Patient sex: F
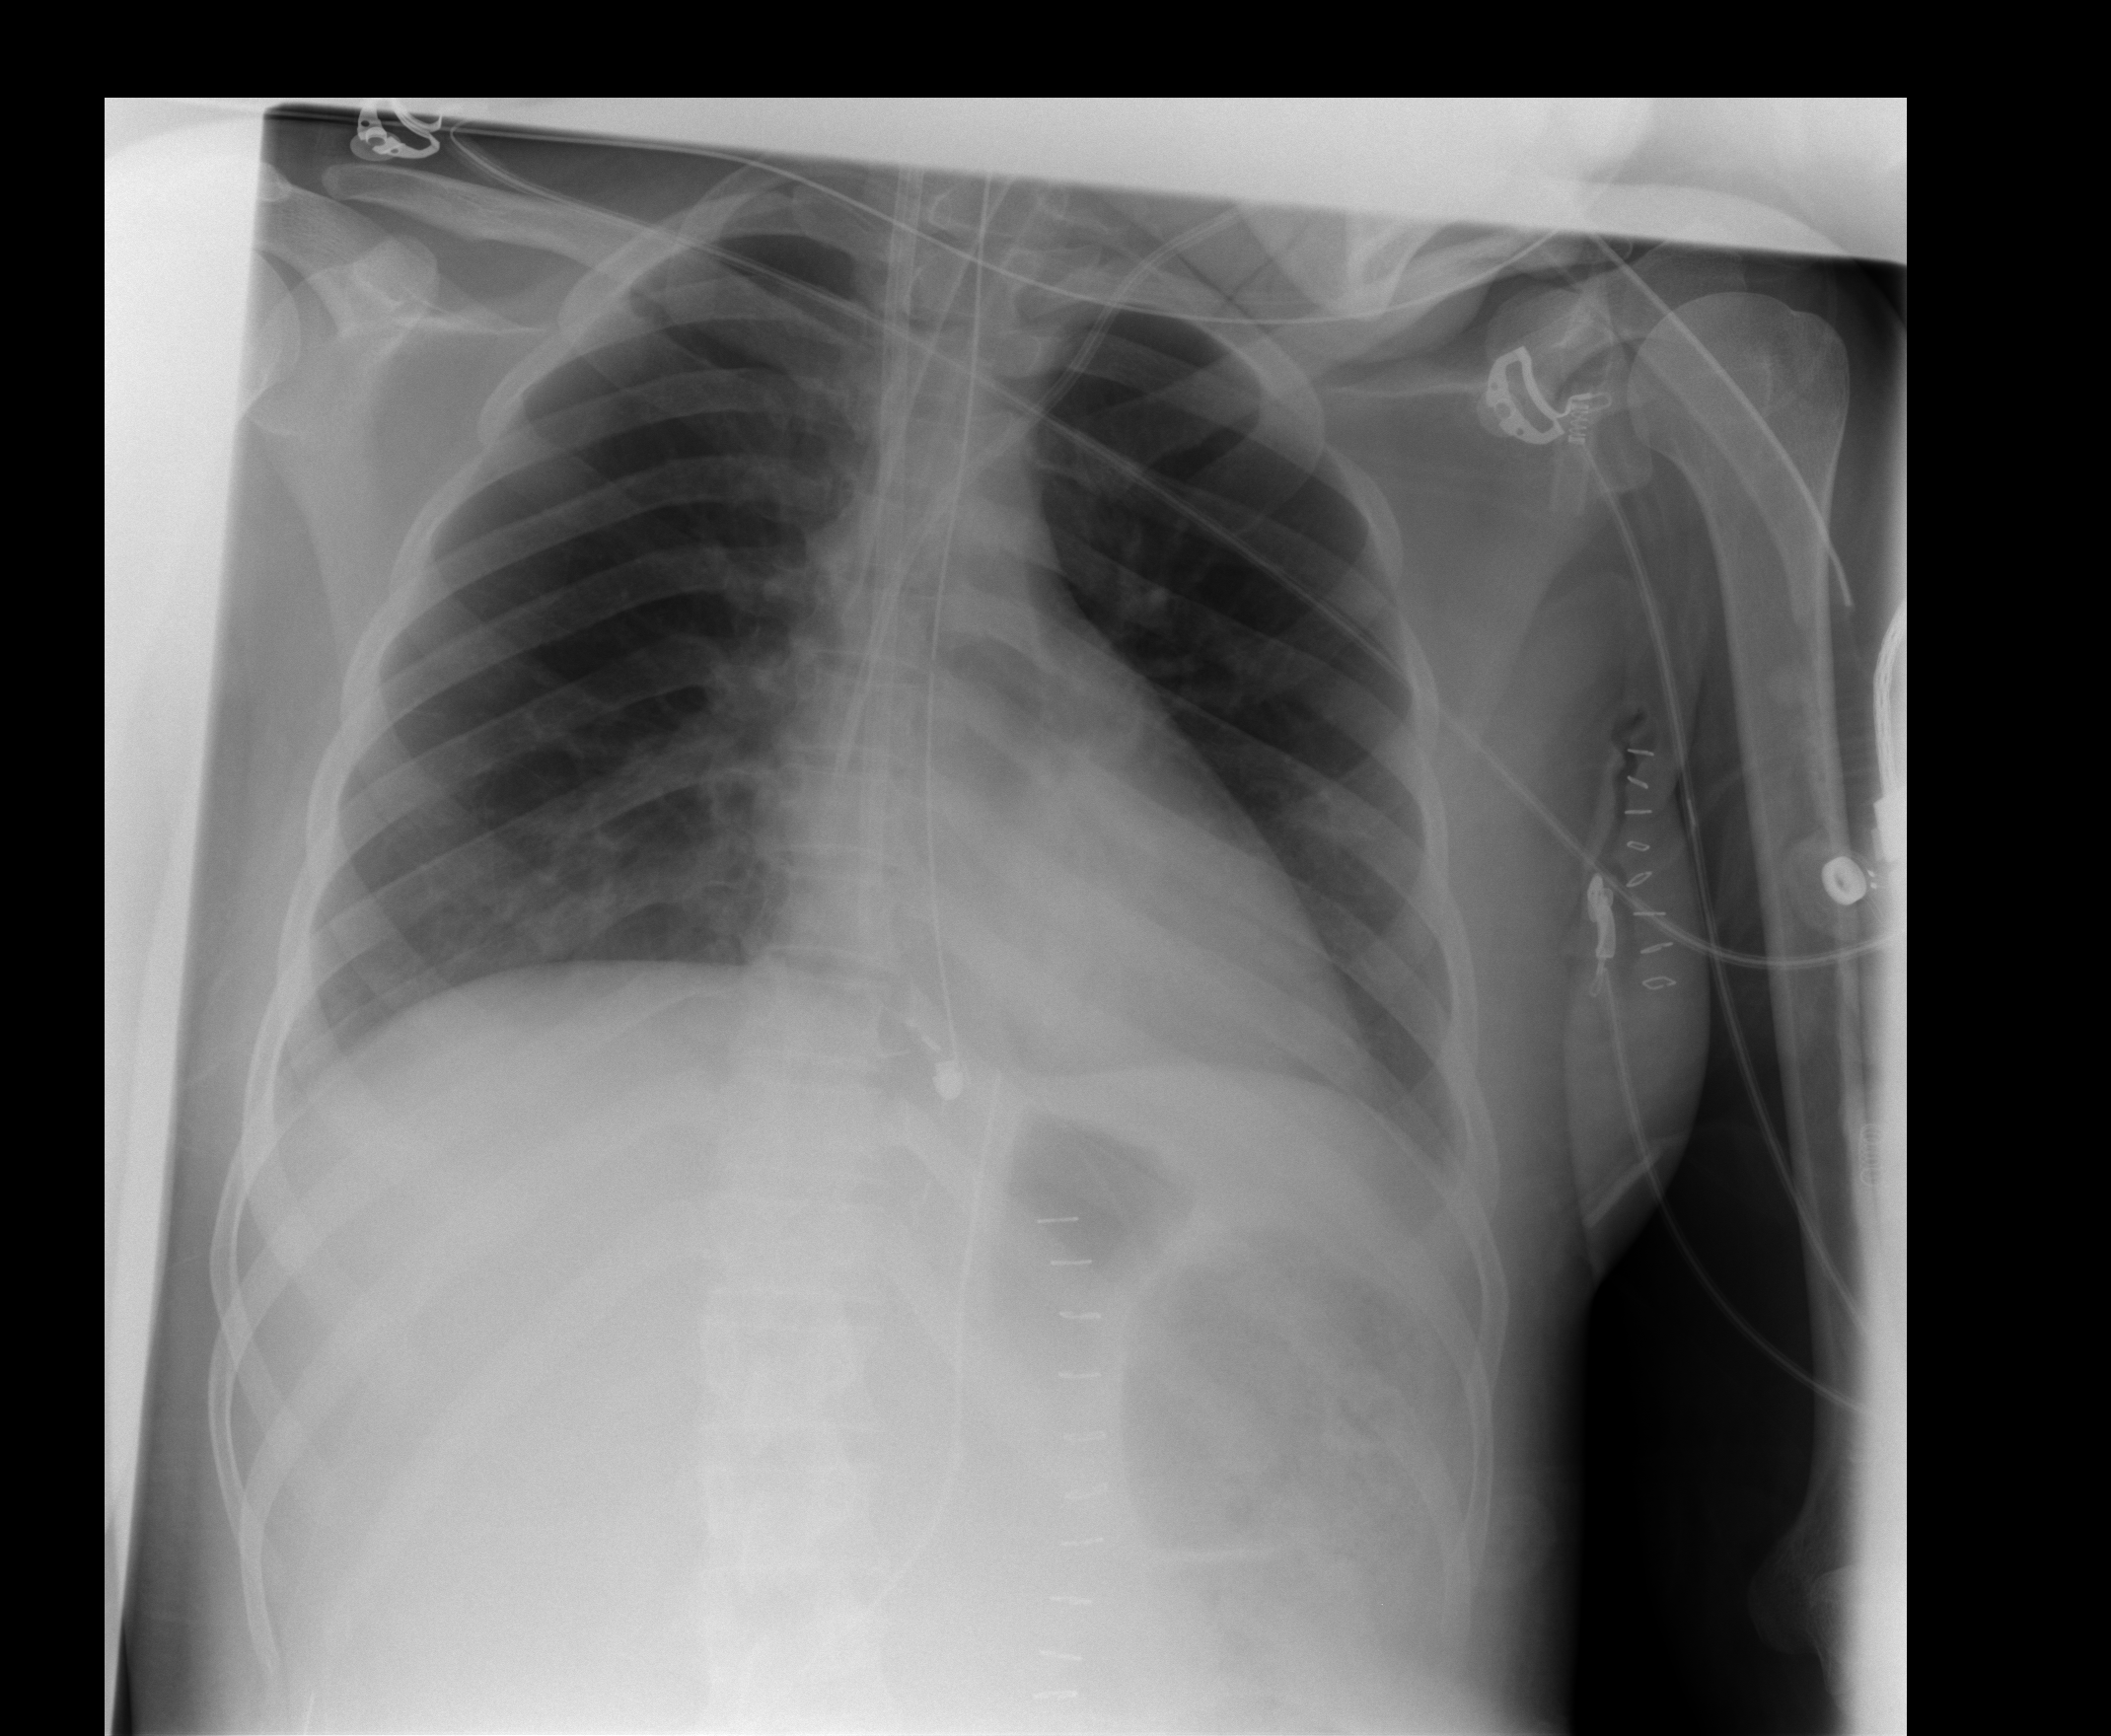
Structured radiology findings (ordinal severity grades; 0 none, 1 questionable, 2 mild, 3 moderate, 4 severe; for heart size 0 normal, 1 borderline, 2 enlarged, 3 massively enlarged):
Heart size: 0
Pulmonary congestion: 0
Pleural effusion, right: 0
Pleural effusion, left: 2
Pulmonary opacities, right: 1
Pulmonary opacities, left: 0
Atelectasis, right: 0
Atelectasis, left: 2